Question: One of the column of the Gridview contains a textbox.On setting the cursor focus on to this textbox I would like a panel to drop down with dropdownlist and a Add link. User when selects the options from dropdownlist and clicks add will insert the data to textbox of Gridview. Any idea how this can be accomplished ?. The gridview is inside the updatePanel.
Appreciate the help
Here is a Mock up of what I am trying to accomplish

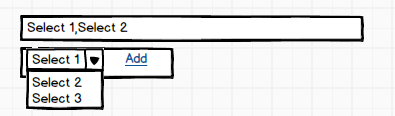
Answer: Have you seen <URL> by Alex Gorbetchev? It allows you to do something very similar to this and is simple to use. I think it's actually what Stack Exchange uses to implement tags, but I'm not sure.
Example code...
'''
<textarea id="textarea" rows="1"></textarea>
<script type="text/javascript">
$('#textarea').textext({
plugins : 'tags prompt focus autocomplete ajax arrow',
tagsItems : [ 'Basic', 'JavaScript', 'PHP', 'Scala' ],
prompt : 'Add one...',
ajax : {
url : '/manual/examples/data.json',
dataType : 'json',
cacheResults : true
}
});
</script>
'''